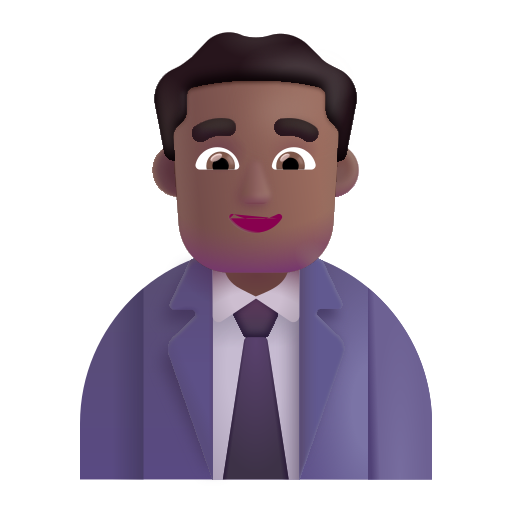
man office worker color  dark